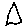
Label: triangle